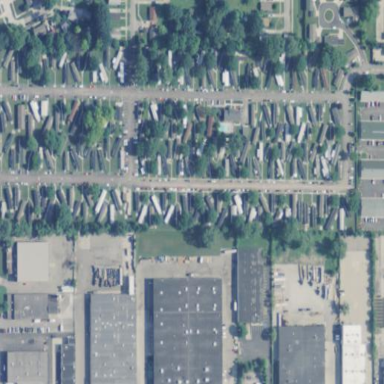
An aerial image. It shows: Residential area known as trailer park.